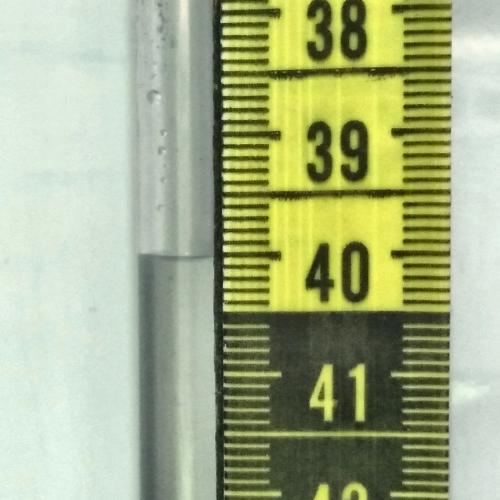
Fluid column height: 40.0 cm